Field crop: tomato
Growth stage: 1
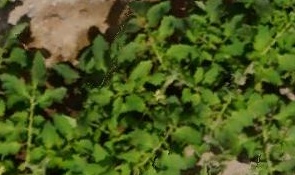
Species: tomato